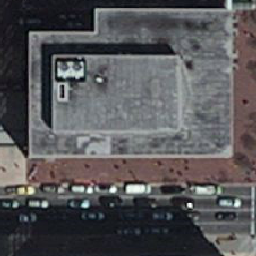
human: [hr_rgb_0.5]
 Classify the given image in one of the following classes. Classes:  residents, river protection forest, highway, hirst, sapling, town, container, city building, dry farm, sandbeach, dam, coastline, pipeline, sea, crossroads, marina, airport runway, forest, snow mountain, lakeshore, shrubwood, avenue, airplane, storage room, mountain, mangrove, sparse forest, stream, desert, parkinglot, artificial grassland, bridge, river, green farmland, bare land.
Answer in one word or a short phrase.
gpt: city building